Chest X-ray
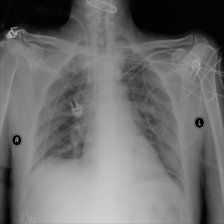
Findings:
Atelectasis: negative
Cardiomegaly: negative
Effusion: negative
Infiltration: negative
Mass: negative
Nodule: negative
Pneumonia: negative
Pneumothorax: negative
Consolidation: negative
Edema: negative
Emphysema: negative
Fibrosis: negative
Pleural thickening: negative
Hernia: negative